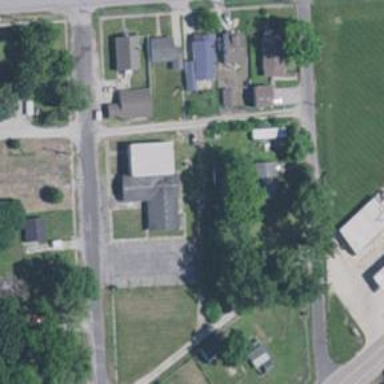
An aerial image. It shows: Alley classified as service road.